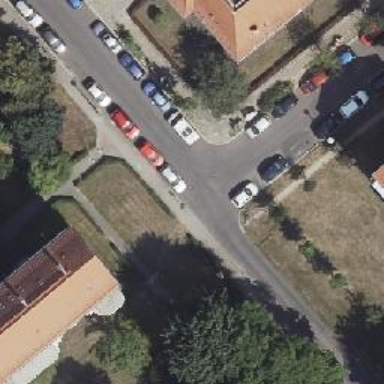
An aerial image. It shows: Residential road with asphalt surface.